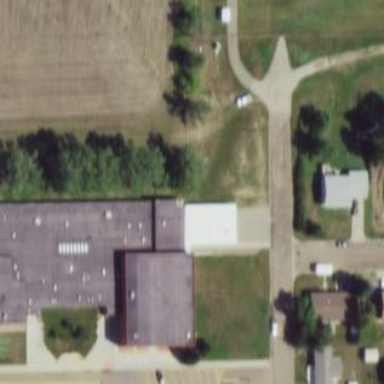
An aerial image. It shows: School building.